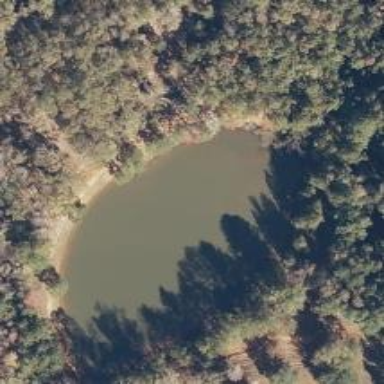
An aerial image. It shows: Serene pond surrounded by nature.